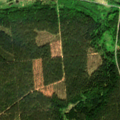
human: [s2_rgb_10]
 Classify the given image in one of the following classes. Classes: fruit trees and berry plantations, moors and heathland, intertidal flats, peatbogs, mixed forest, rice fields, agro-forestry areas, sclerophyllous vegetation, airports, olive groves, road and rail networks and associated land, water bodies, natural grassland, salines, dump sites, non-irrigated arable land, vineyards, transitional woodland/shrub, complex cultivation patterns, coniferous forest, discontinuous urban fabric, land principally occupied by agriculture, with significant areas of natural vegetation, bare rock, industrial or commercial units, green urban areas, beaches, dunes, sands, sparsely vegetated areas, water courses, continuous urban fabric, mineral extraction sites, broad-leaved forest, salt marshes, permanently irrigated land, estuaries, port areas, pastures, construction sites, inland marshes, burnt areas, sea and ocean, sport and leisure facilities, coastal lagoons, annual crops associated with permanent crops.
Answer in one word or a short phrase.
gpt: complex cultivation patterns, land principally occupied by agriculture, with significant areas of natural vegetation, coniferous forest, mixed forest